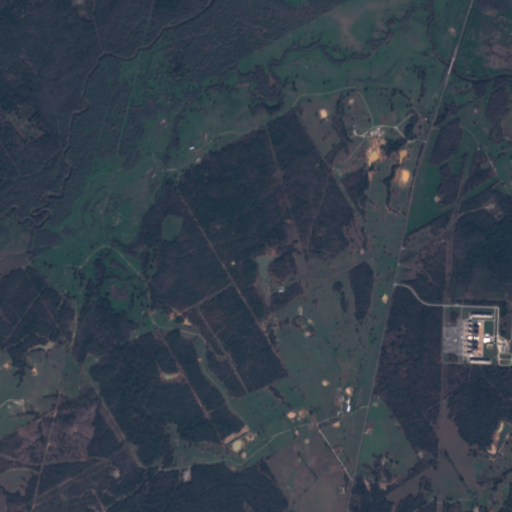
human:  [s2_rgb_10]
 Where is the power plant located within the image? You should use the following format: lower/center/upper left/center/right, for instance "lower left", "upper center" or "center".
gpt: The power plant is located in the lower right of the image.
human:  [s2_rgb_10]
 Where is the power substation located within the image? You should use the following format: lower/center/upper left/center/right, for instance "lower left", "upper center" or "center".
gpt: The power substation is located in the lower right of the image.
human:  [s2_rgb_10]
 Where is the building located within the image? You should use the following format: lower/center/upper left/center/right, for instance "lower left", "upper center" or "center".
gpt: The building is located in the lower right of the image.
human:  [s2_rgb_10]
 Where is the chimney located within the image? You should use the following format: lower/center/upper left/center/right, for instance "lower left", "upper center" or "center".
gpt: The chimney is located in the lower right of the image.
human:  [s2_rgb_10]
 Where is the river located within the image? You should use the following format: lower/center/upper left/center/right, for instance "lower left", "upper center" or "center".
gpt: The river is located in the upper right of the image.
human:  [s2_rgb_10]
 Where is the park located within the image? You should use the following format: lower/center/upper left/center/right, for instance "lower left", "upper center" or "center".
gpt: There is no park in the image.